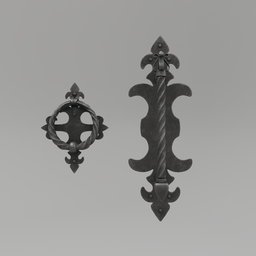
Label: mechanical